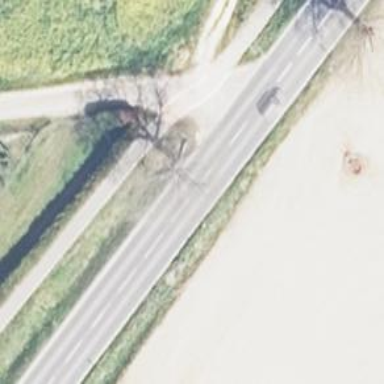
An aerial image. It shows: Asphalt road classified as primary highway.